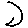
Label: moon